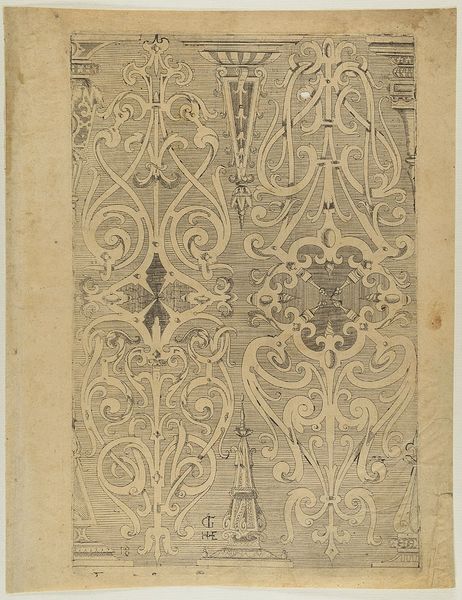
Titel: Füllung, Blatt 18 aus der Folge: 'Schweyf Buoch. Coloniae : sumptibus ac formulis Iani Bussmacheri, anno salutis 1599'
Künstler: Hans Jakob Ebelmann
Standort: Hamburg
Institution: Museum für Kunst und Gewerbe Hamburg
Schlagwörter: renaissance, papier, grafik, graphik, ornamente, fotografie, photographie, druckgraphik, druckgrafik, stich, kunstgewerbe, kupferstich, kunsthandwerk, details, fiale, wasserzeichen, reproduktionen, industriedesign, druckerzeugnisse, schweifwerk, ornamentstich, vorlageblätter, füllung, pinakel